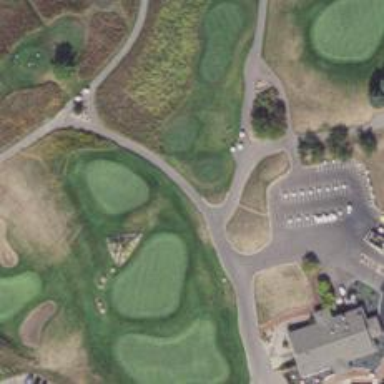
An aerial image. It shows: Path for golf carts.